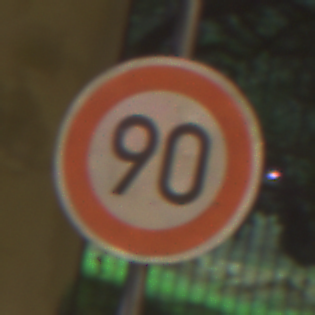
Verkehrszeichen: Geschwindigkeit90
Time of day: Night
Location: Outdoor (Suburban)
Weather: PartlyCloudy
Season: NotSpecified
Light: Artificial